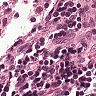
Metastatic tissue present: no